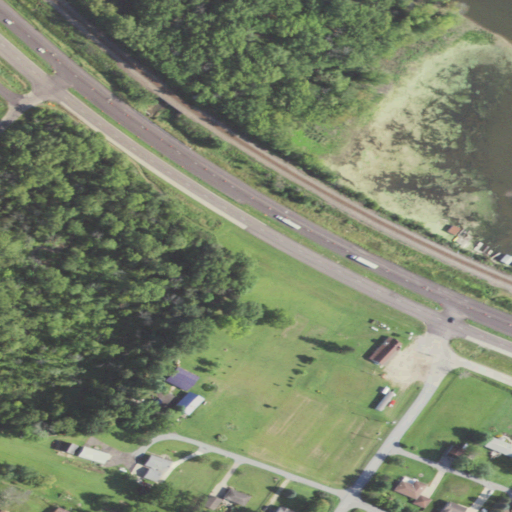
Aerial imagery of valley in Minnesota named Miller Valley containing woody wetlands, low intensity development, medium intensity development, pasture, deciduous forest, herbaceous wetlands, open development, open water, and high intensity development